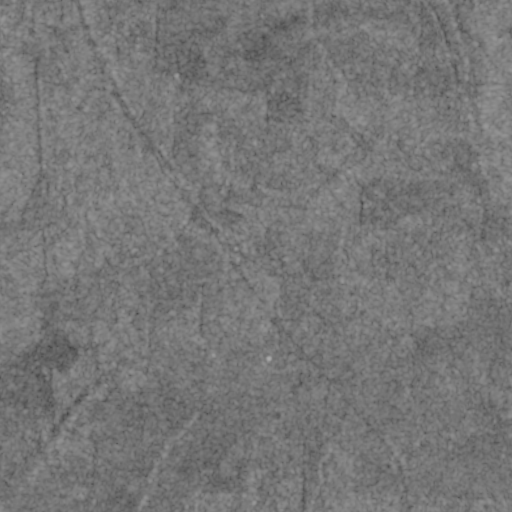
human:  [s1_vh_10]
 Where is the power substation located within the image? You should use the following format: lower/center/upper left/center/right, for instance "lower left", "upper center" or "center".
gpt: The power substation is located in the center left of the image.
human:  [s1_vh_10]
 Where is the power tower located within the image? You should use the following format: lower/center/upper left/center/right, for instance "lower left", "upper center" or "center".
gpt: The power tower is located in the upper left of the image.
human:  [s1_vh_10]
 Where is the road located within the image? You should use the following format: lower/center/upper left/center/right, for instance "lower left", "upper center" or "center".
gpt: There is no road in the image.

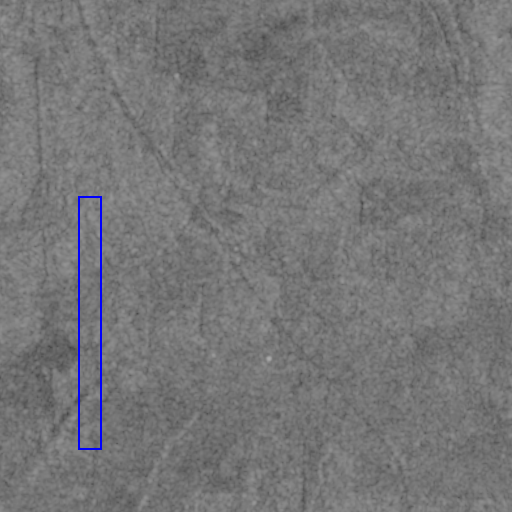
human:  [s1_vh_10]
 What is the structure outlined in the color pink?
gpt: There is no pink outline.
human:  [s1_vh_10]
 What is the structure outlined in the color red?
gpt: There is no structure outlined in red.